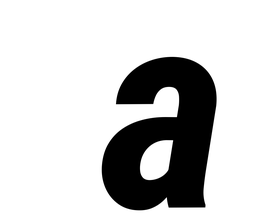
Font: Roboto-Italic_Condensed_Bold_Italic